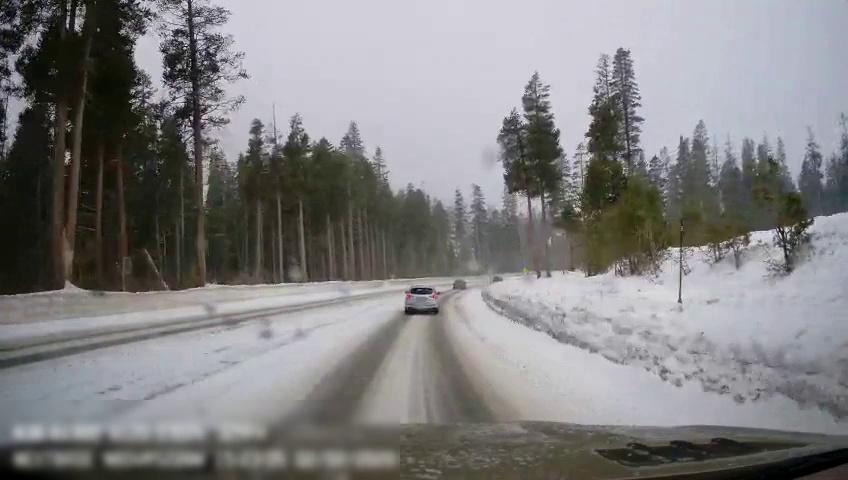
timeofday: Day
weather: Snowy
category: Drivable Space
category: Vehicles | SUV